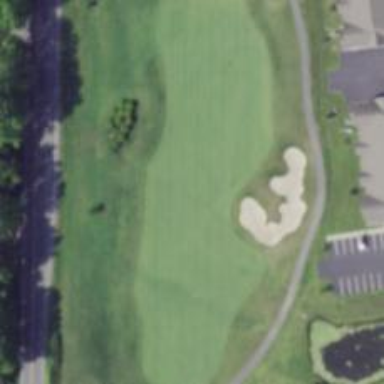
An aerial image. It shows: View of golf hole.